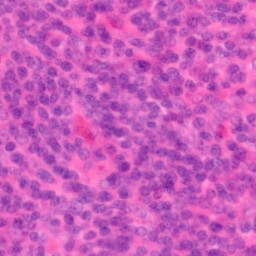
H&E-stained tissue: Colon